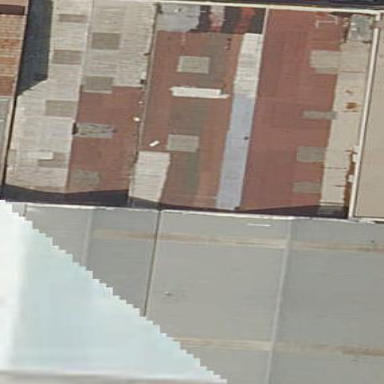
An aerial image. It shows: Industrial building.